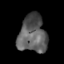
Tissue: skin
Cell type: Epithelial cells
Senescence score: 0.284
Nuclear area (px): 1025
Mean DAPI intensity: 94.028